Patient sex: F
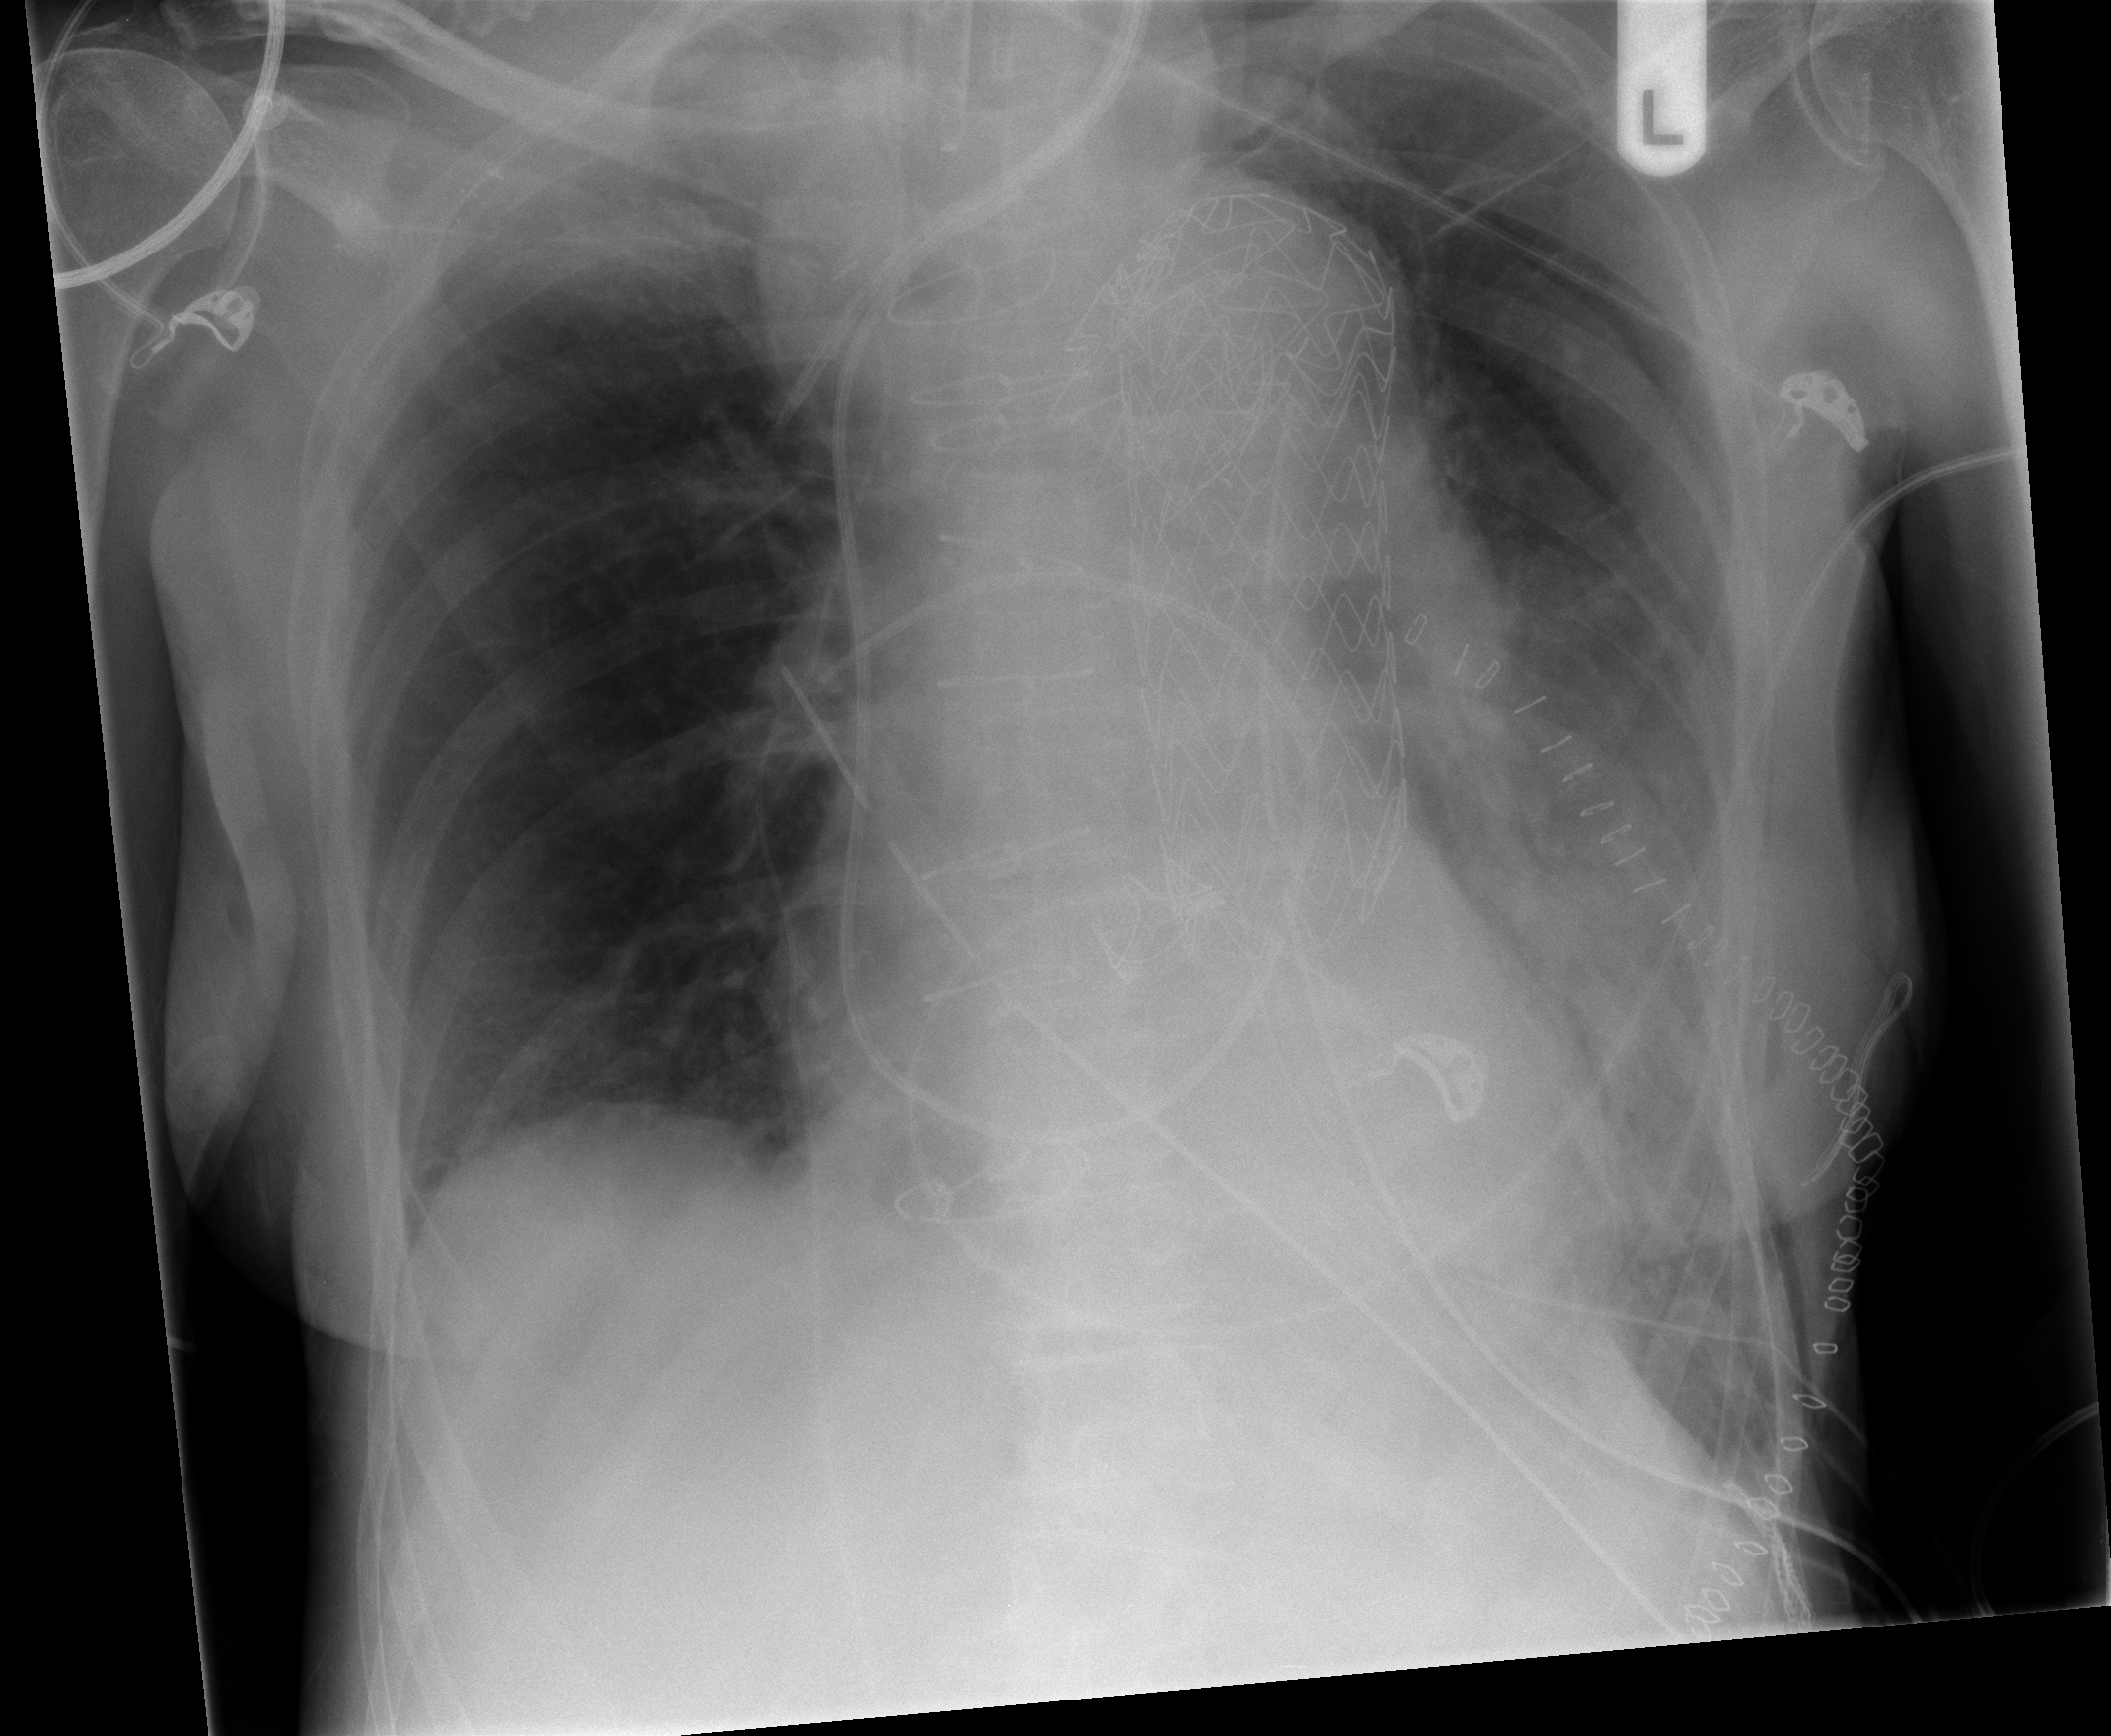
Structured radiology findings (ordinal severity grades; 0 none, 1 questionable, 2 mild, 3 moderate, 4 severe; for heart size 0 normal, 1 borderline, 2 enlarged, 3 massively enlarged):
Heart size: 0
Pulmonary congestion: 1
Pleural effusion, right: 0
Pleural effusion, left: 1
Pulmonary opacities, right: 0
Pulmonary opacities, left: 2
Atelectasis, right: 0
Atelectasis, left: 2